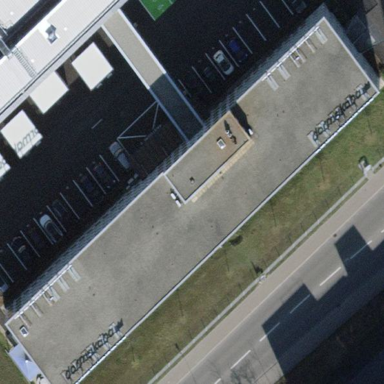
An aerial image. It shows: Office building.